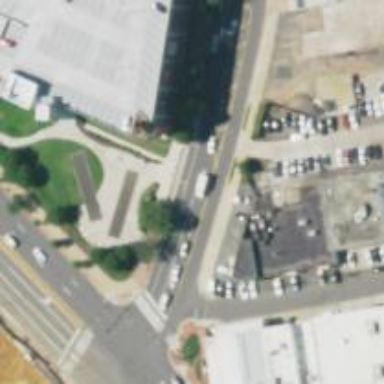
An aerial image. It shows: Parking space.